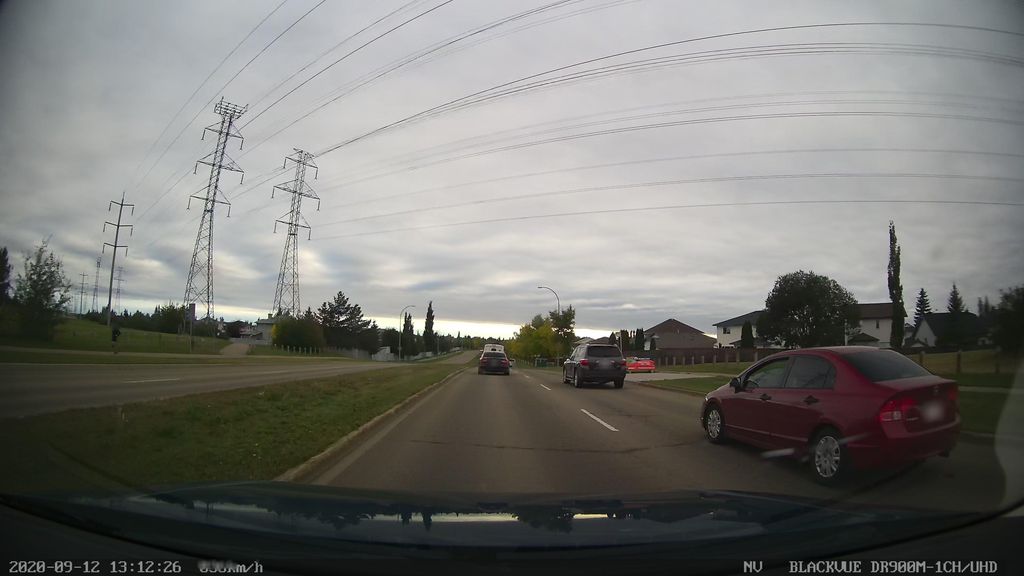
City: edmonton